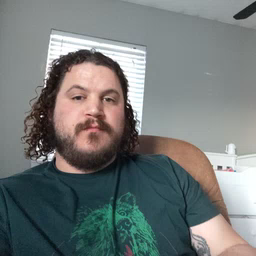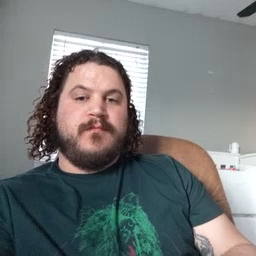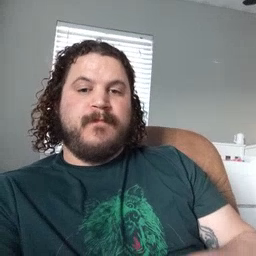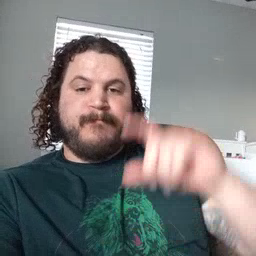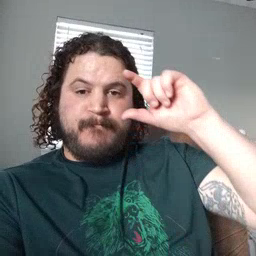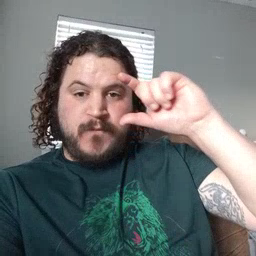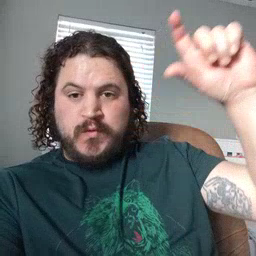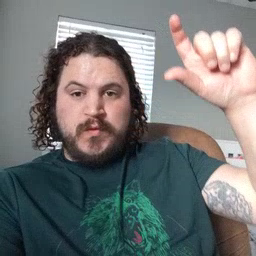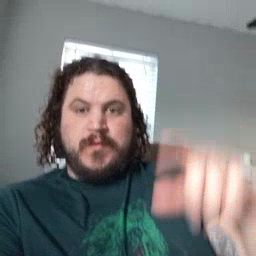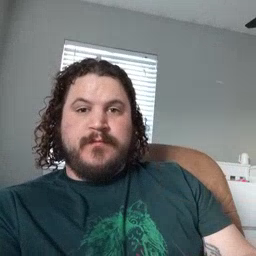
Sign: moon